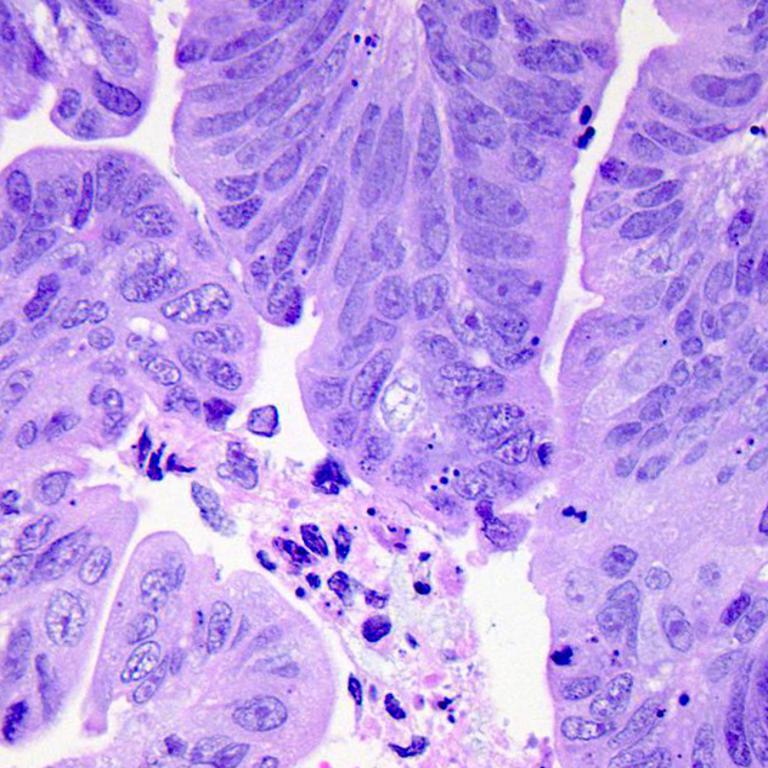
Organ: colon
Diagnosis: adenocarcinomas